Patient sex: F
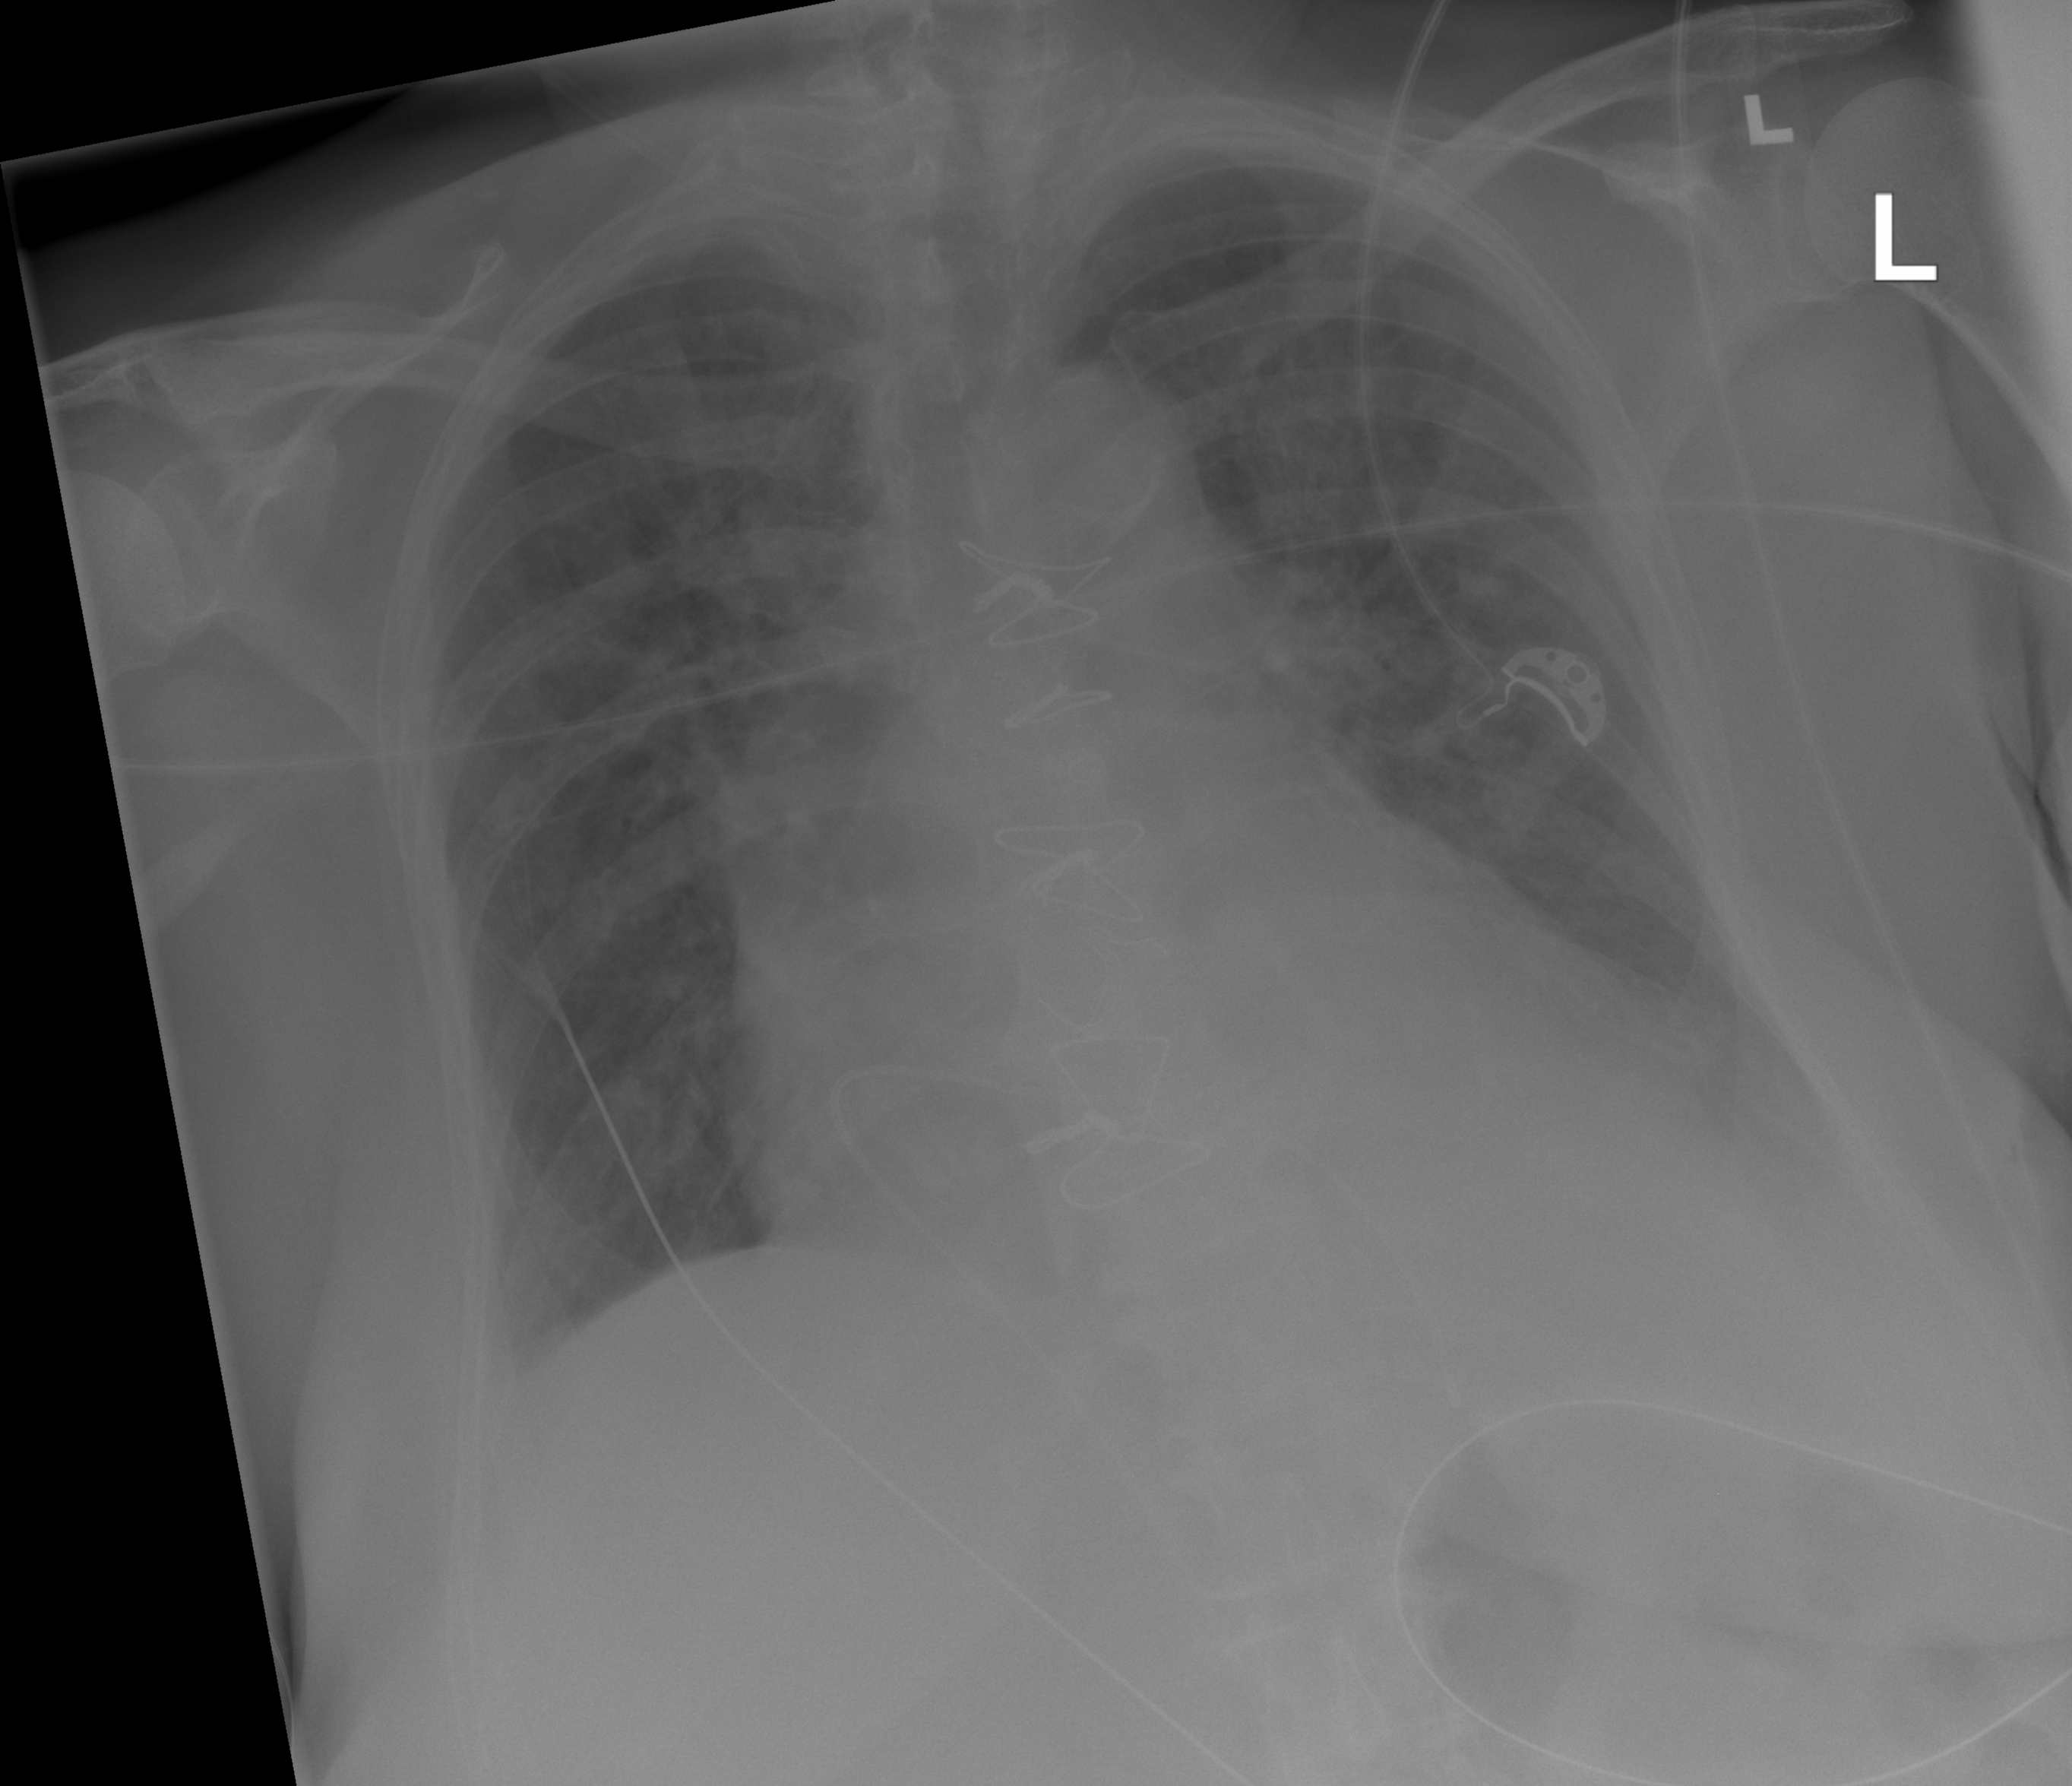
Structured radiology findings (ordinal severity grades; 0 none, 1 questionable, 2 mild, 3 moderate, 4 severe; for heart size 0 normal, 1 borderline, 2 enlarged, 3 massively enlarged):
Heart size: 2
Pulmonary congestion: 2
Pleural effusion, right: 0
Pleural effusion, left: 2
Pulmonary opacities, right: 2
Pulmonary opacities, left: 2
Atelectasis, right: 0
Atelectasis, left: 2